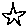
Label: star